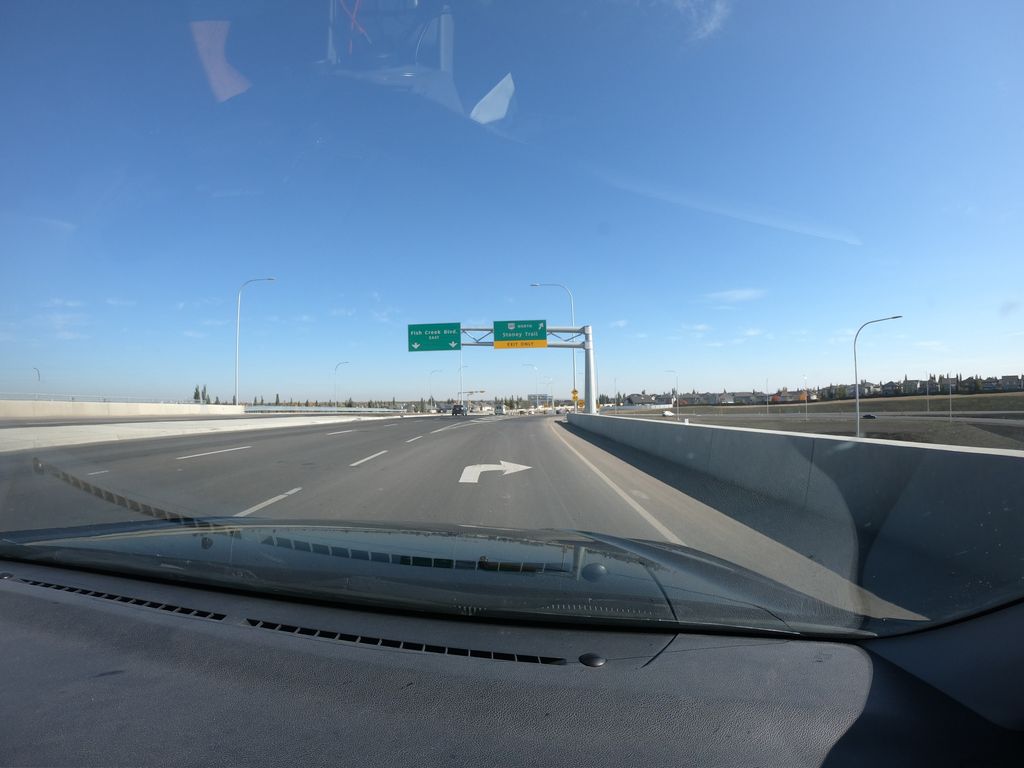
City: calgary